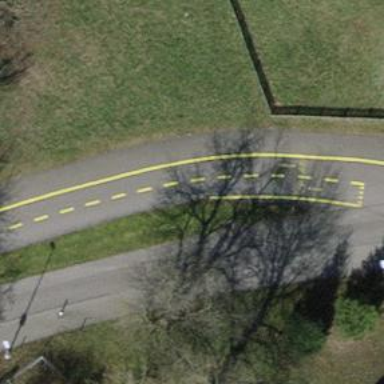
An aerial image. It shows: Asphalt cycleway also suitable for walking.